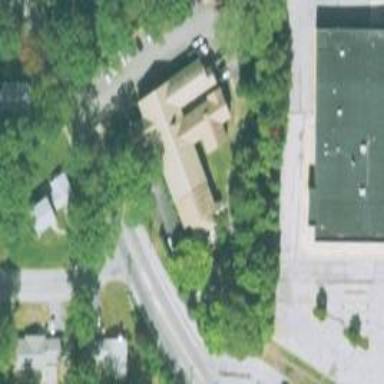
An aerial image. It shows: Nursing home building.